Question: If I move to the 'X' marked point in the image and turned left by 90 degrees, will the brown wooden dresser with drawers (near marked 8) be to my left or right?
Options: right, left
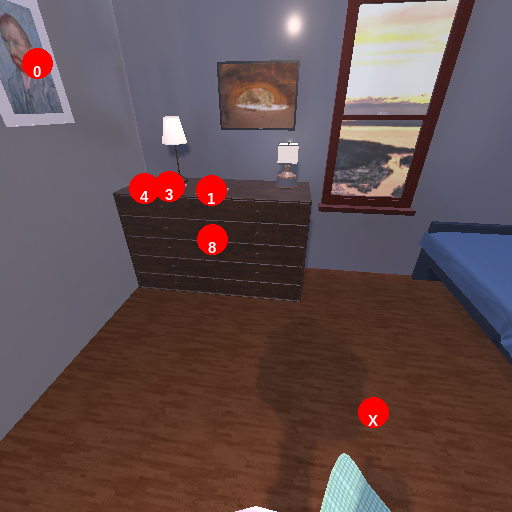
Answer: right